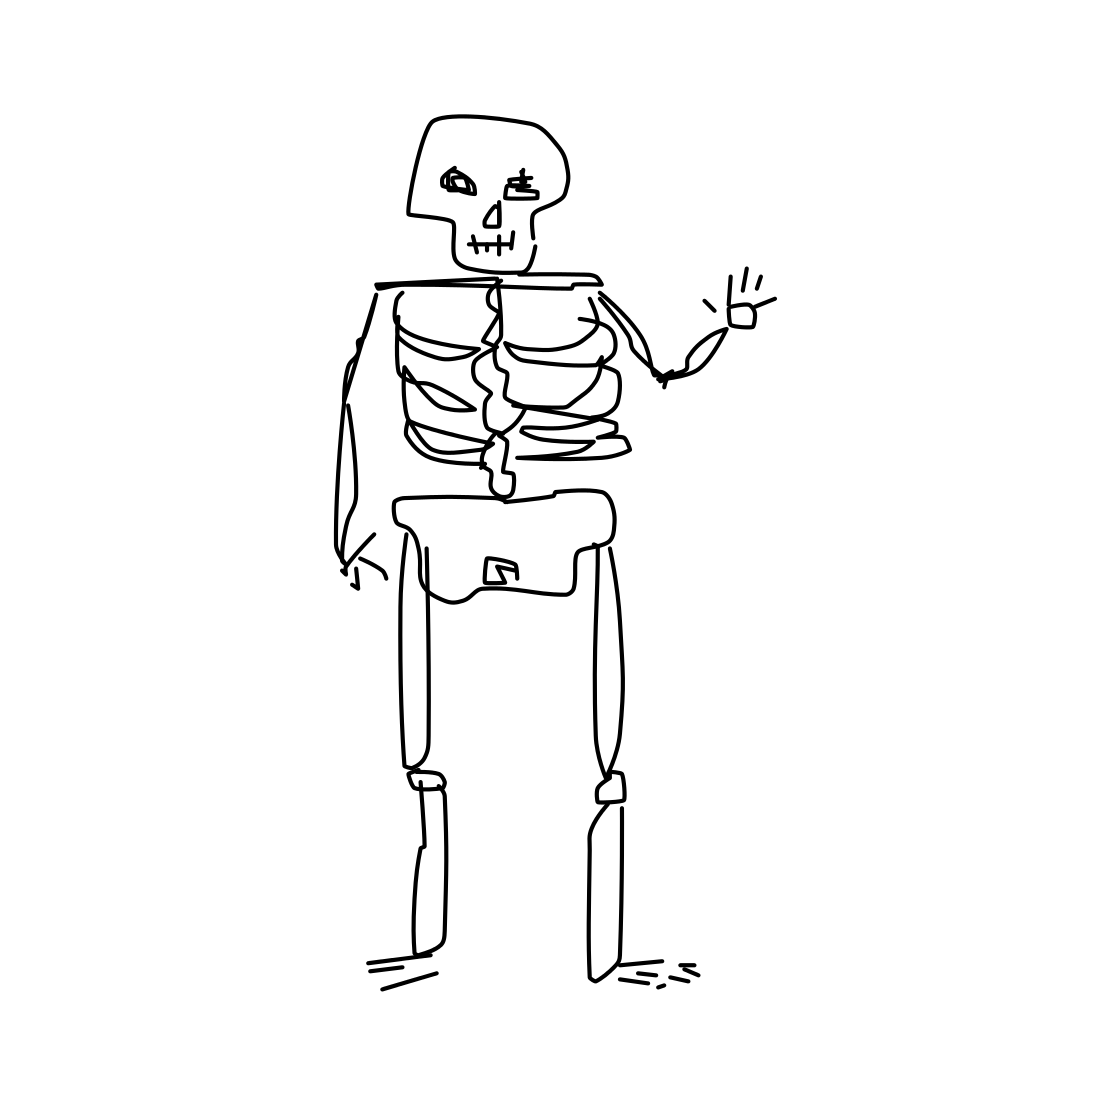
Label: human-skeleton